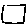
Label: square